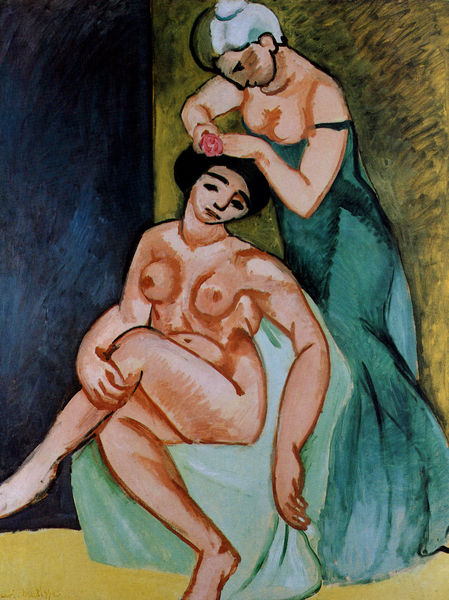
Titel: La coiffure
Künstler: Henri Matisse
Standort: Stuttgart
Institution: Staatsgalerie
Schlagwörter: akt, blau, nackt, frauen, grün, ocker, sitzen, blume, brust, busen, frau, frisur, grau, kleid, schwarz, stuhl, türkis, alt, jung, wand, dienerin, brüste, dutt, ecke, abendkleid, trägerkleid, träger, nackz